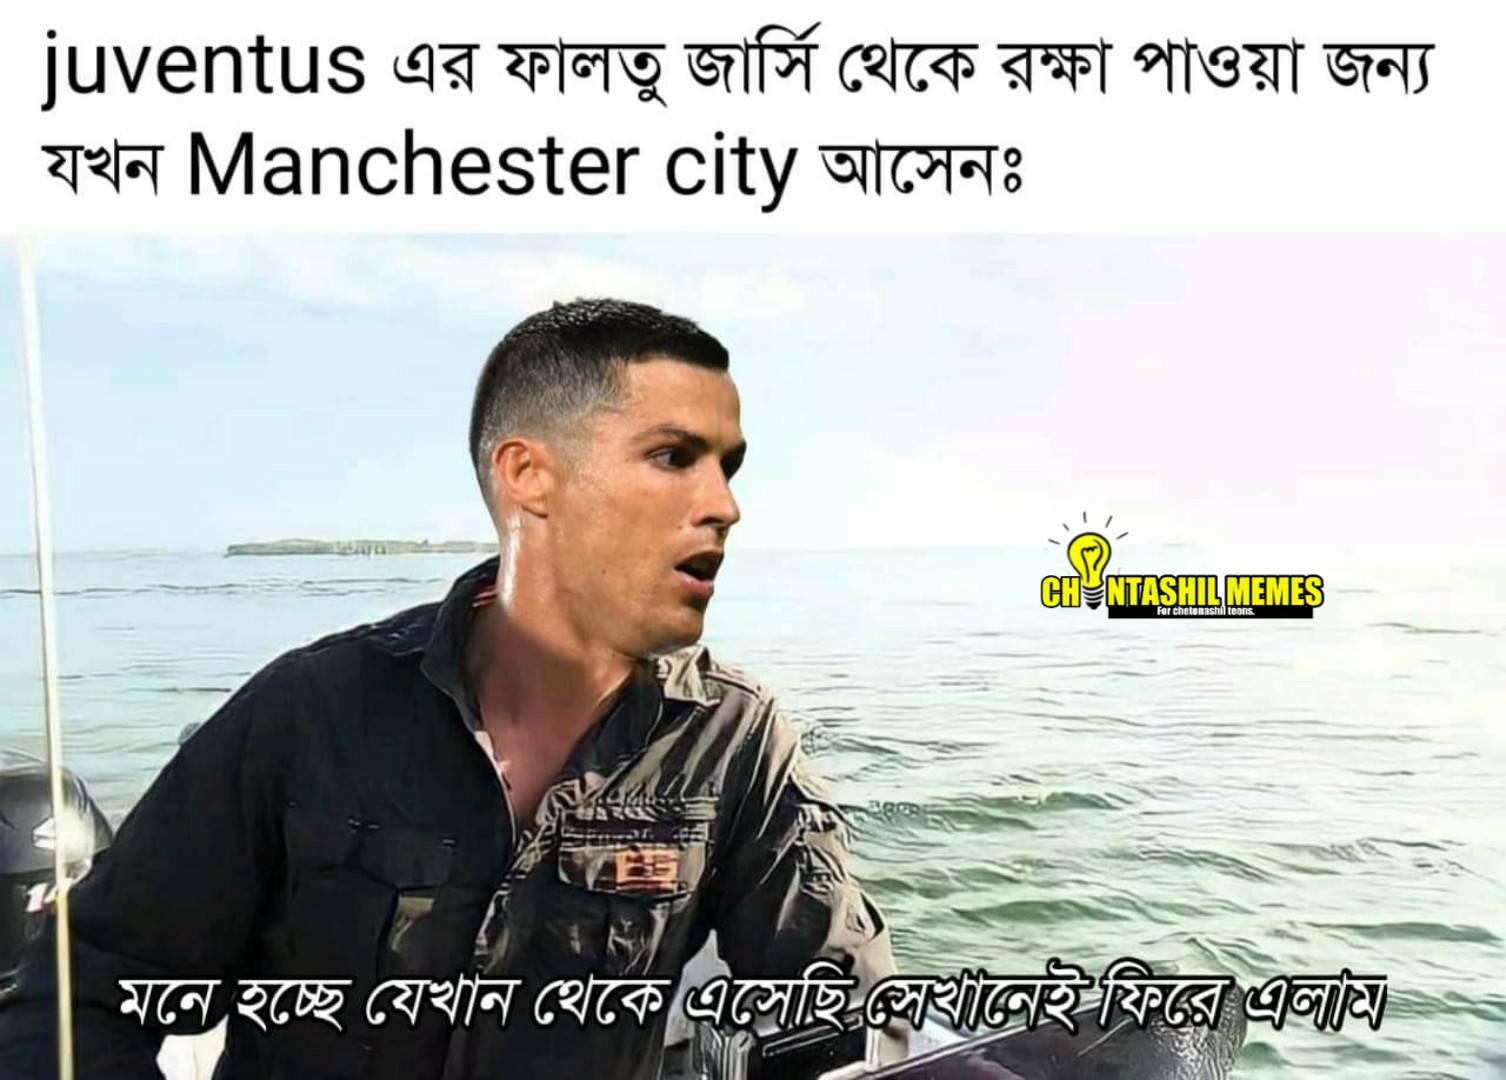
Caption: juventus এর ফালতু জার্সি থেকে রক্ষা পাওয়া জন্য যখন Manchester city আসেনঃ     মনে হচ্ছে যেখান থেকে এসেছি সেখানেই ফিরে এলাম
Label: non-hate